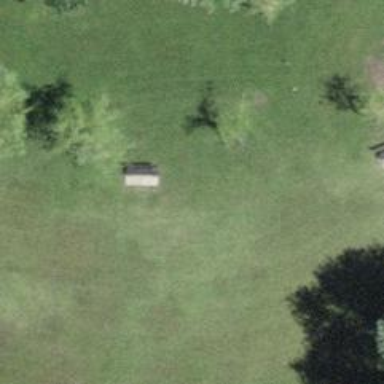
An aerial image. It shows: Bench for seating.